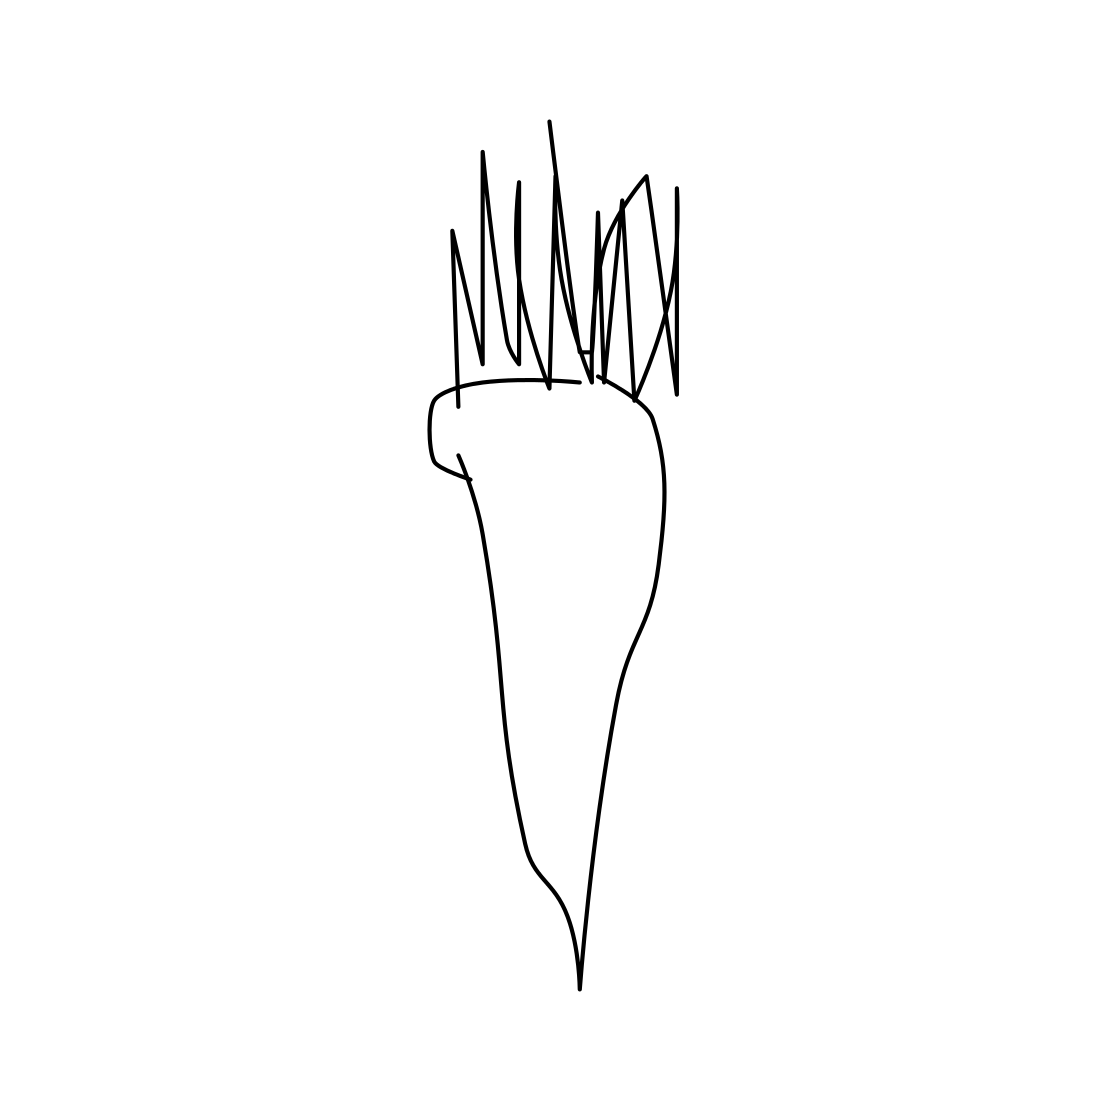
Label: carrot